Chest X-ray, PA view. Patient: 59 years old, sex M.
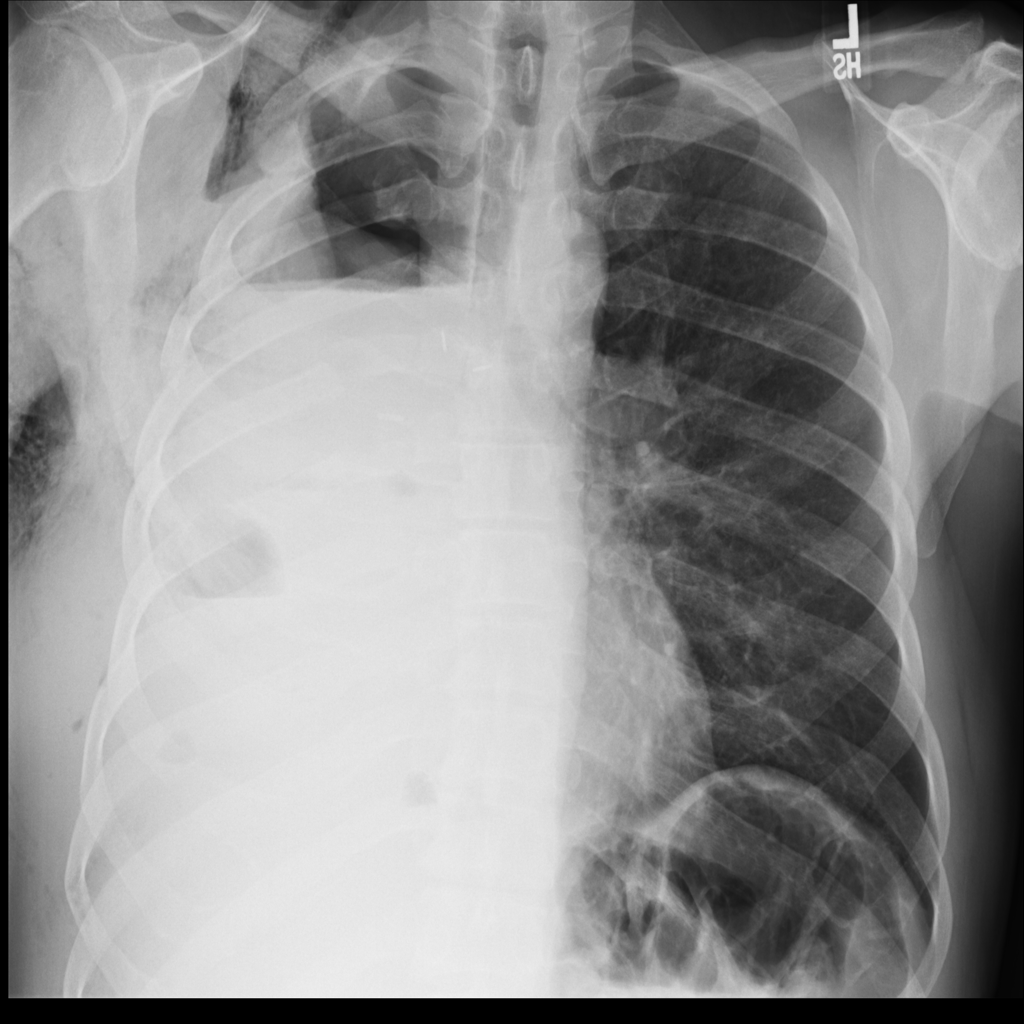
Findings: No Finding